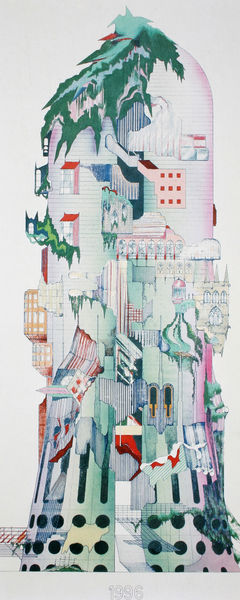
Titel: Trickling Towers, Turm-Variation
Künstler: Peter Cook
Schlagwörter: blau, weiß, grün, bunt, fenster, schwarz, türkis, zeichnung, gebäude, rot, architektur, häuser, pflanzen, rosa, turm, balkon, farbig, fassade, moderne, modern, grafik, graphik, lila, siebdruck, violett, blue, red, green, windows, yellow, floral, balkone, punkte, erker, türme, druck, kreise, entwurf, geometrisch, gotisch, building, tower, capriccio, utopie, hochhäuser, viloett, fügung, surreal, raketenform, siebziger jahre, structure, ddoors